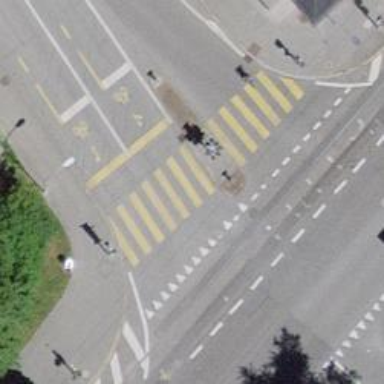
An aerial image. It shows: Crossing with traffic signals.